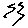
Label: zigzag